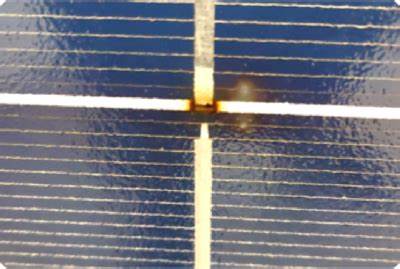
Label: Electrical-damage